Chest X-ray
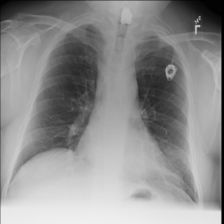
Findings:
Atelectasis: negative
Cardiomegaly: negative
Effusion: negative
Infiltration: positive
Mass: negative
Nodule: negative
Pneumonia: negative
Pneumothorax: negative
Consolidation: negative
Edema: negative
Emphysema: negative
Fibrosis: negative
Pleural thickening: negative
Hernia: negative